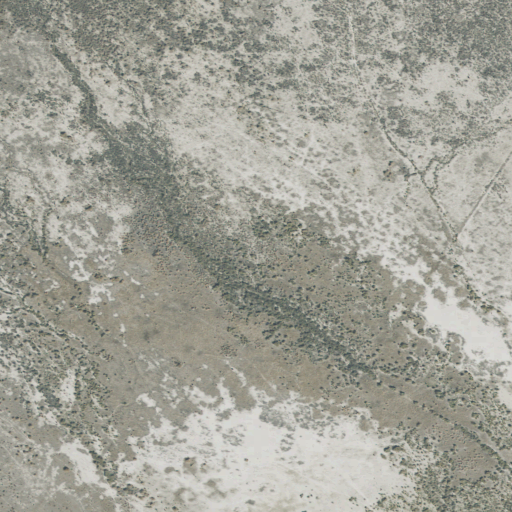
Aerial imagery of depression(s) in Utah named Sinks of Dove Creek containing shrub, woody wetlands, and grassland